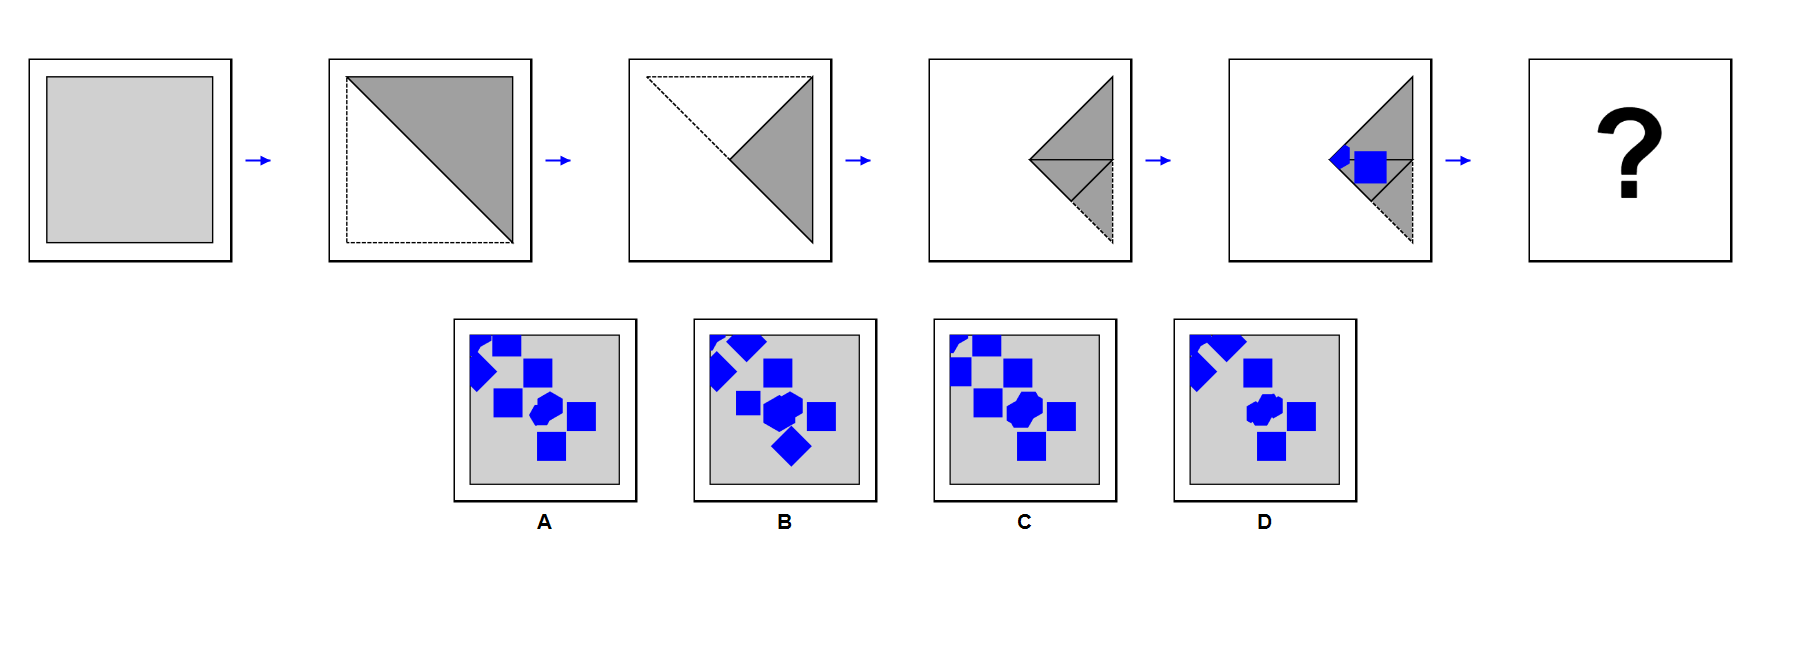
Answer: C